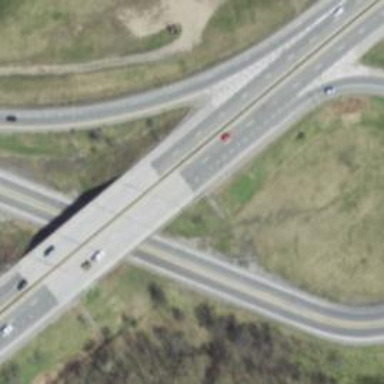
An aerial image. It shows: Motorway junction.